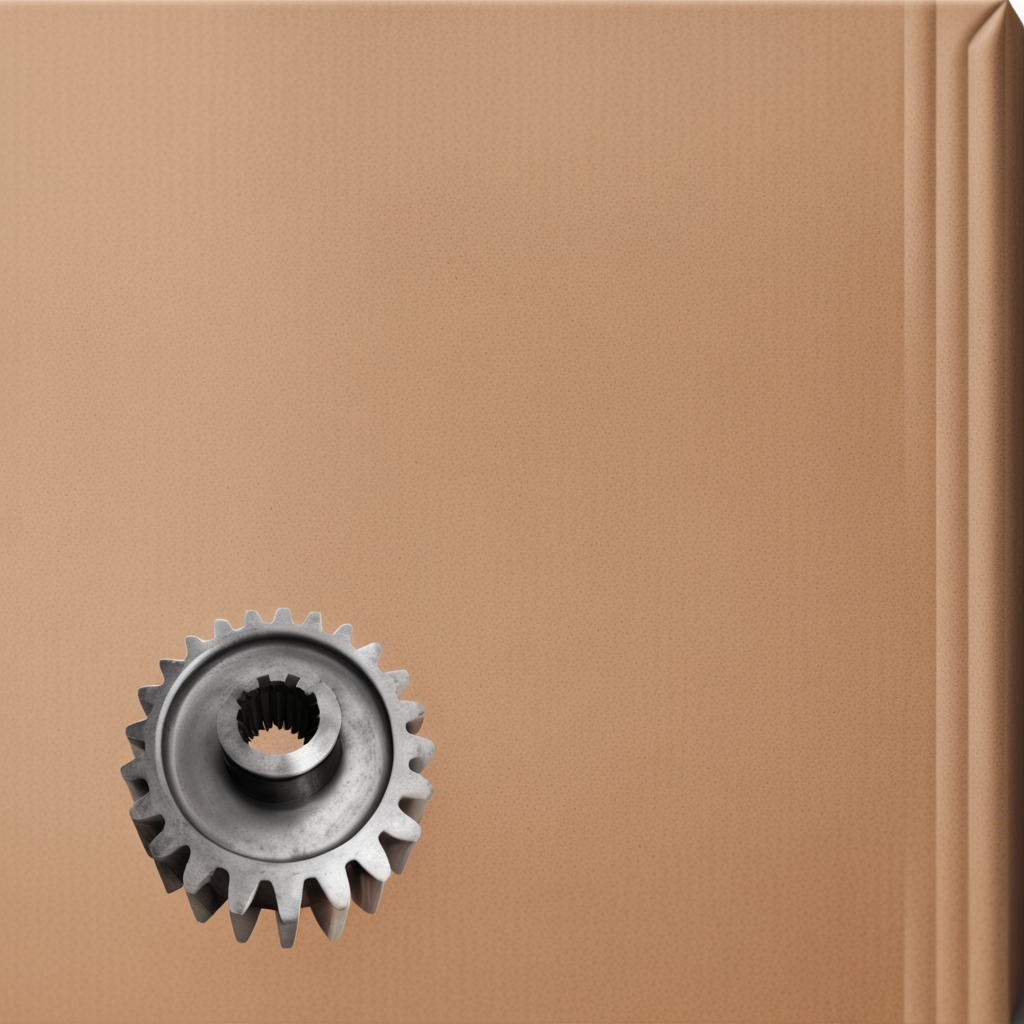
A steel gear with teeth lies on the cardboard box surface.